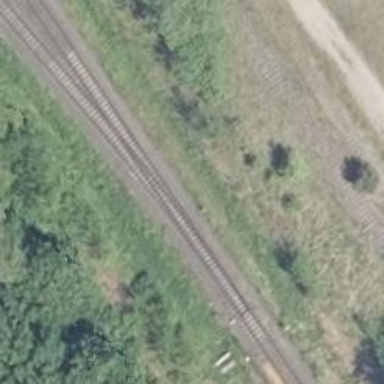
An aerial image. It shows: Railway milestone.